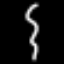
Label: squiggle